Question: I'm trying to create a table with data using StringBuilders AppendFormat method. I want the text in the second and third column to be left aligned.
Here is an example I found on google:
<URL>
However, using the same code as the website I get different results. The placement of the second column text depends on the length of the first column text. Am I doing this wrong? Is there a better method that would be more suited for this task? I want a certain amount of space from the first character of the first column to the first character of the second column ( like the setw() method in c++)
'''
symbolTableToString.AppendFormat(" {0,-20} {1,-10} {2,-10} {3,-10}",dataNode.token, dataNode.tokenClass, dataNode.tokenMode, dataNode.alias).AppendLine();
'''
I'm putting each line into a text box and am unable to use a different widget as this is part of a homework assignment.
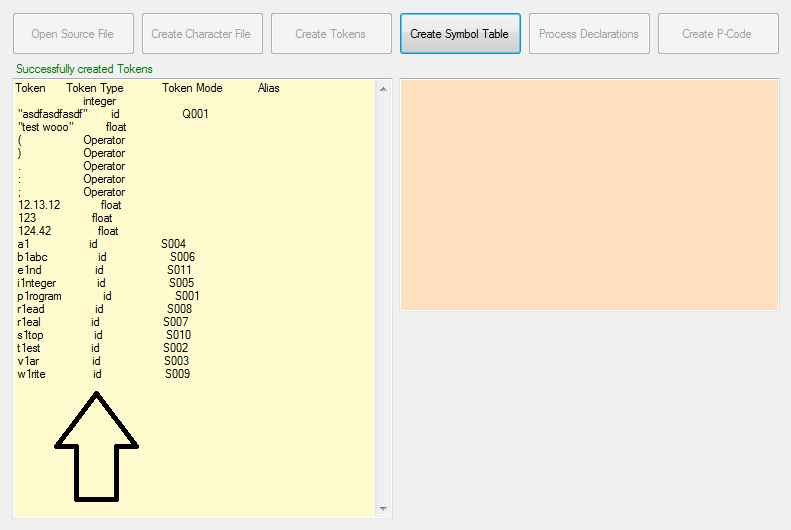
Answer: Your textbox has a variable width font, so using counts of spaces to align columns will almost never turn out well. Change the Font property of the textbox to a fixed width font such as Courier New.